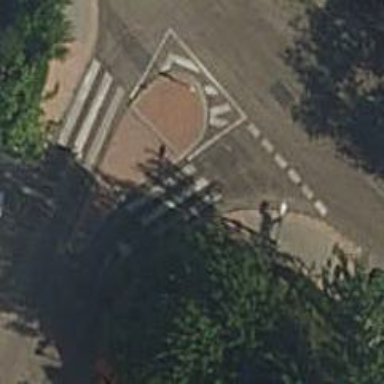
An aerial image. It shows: Road with "give way" sign.